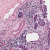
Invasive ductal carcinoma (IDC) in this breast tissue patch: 1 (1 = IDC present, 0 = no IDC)